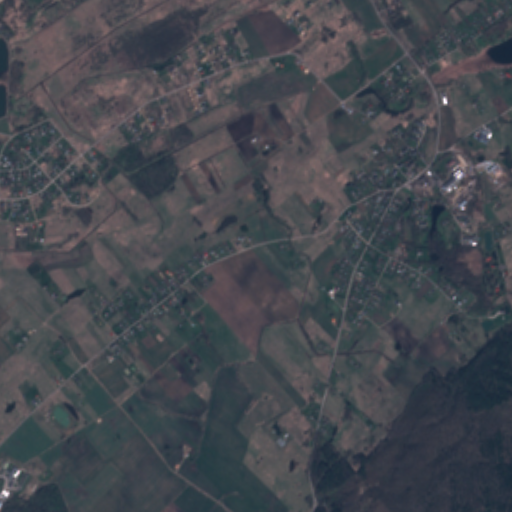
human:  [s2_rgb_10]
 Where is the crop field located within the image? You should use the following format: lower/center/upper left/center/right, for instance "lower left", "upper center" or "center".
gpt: The crop field is located in the lower left of the image.
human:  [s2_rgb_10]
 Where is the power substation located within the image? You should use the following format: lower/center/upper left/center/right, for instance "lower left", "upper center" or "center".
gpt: The power substation is located in the upper right of the image.
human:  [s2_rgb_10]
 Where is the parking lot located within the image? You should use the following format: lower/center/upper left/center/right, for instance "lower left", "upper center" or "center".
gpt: There is no parking lot in the image.